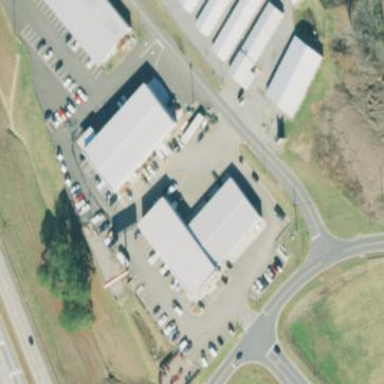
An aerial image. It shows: Building that houses tire shop.